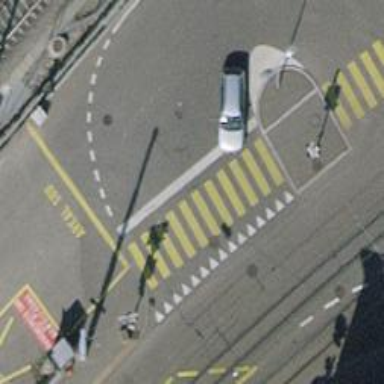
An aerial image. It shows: Zebra crossing with traffic signals.